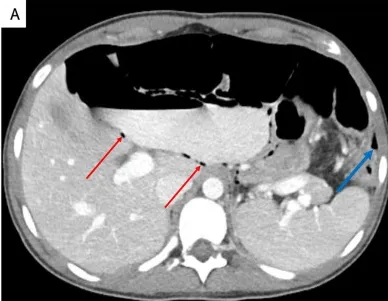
Computed tomography and abdominal radiograph demonstrating pneumoperitoneum and dilated loops of bowel. A) Computed tomography axial image demonstrating multiple dilated loops of small bowel, intraperitoneal free air (blue arrow) near the left paracolic gutter concerning for perforated viscus, and pneumatosis intestinalis (red arrows) involving a small bowel loop.
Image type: radiology (ct)